Question:
If you look at cached js files that get reloaded, you can see in the network panel that it literally takes NO time at all to reload them.
Why hassle with requireJS when you basically <URL>
Why bother?
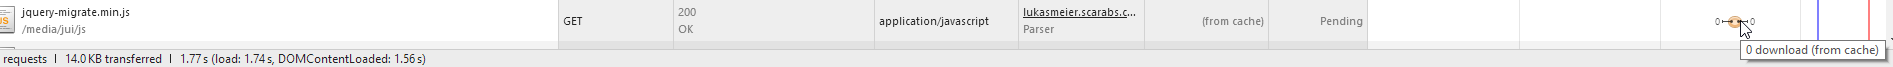
Answer: <URL> I would conclude that when there are actually many libraries, it is worth the hassle.
Probably in future, this need will degrade though (top end devices like iphone 5 have 10 ms parse time.)